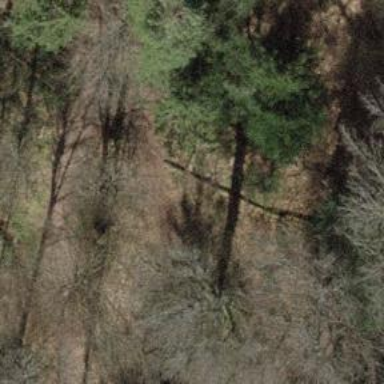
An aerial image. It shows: Path on the ground.